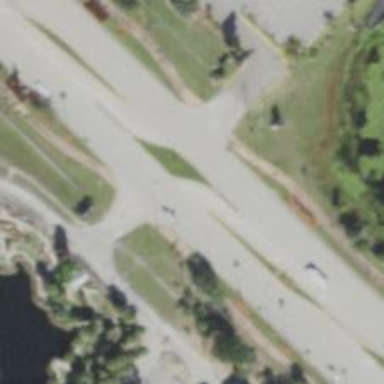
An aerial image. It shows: Trunk link highway with asphalt surface.